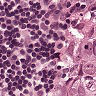
Metastatic tissue present: yes